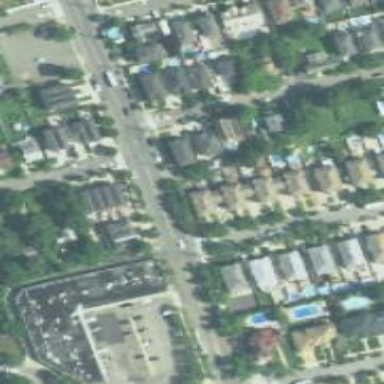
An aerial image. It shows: Neighborhood.